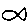
Label: fish